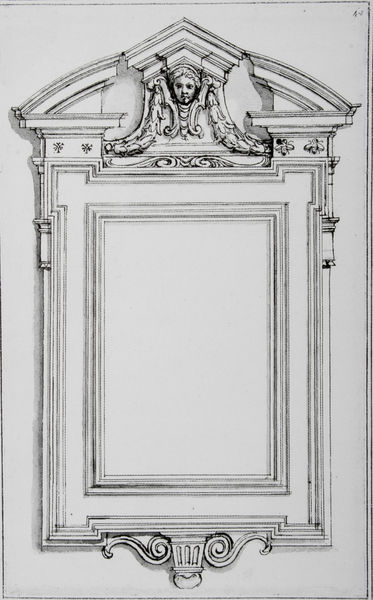
Titel: Entwurf eines Fensters
Künstler: Pietro da Cortona
Institution: unbekannt
Schlagwörter: blätter, dunkel, flügel, kopf, mann, schatten, weiß, dreieck, fenster, frau, geschwungen, grau, hell, holz, licht, nase, ohr, schwarz, skizze, säule, zeichnung, schloss, hochformat, muster, ornament, wand, architektur, augen, barock, gesicht, mensch, rahmen, spitze, stein, bild, innenraum, spiegel, öl, feld, figur, kind, klassizismus, blatt, girlande, pflanzen, ohren, renaissance, rokoko, rund, engel, kannelierung, putte, putto, skulptur, relief, bilderrahmen, schrank, ecke, modell, rahmung, giebel, mauer, graphik, linien, rand, tafel, spitz, symmetrie, streng, dekor, ornamente, verzierung, stuck, holzrahmen, fliege, tor, foto, fotografie, segment, tusche, maske, eckig, fensterrahmen, rechteck, torbogen, symmetrisch, umrahmung, druck, radierung, stich, schwarzweiß, titelblatt, bleistift, entwurf, gravur, ranke, girlanden, verziert, ecken, segmentbogen, fries, dreiecksgiebel, portal, geometrisch, schnörkel, gesims, brüchig, voluten, antik, rechteckig, antikisierend, plan, viereckig, konsolen, konsole, volute, insekt, schnecke, gips, mittelfeld, ornamentik, kupferstich, klassik, spiralen, spirale, geometrie, viereck, durchbrochen, planze, doppelt, verzierungen, fenstersims, geraden, leisten, rillen, vertäfelung, klassizistisch, kassette, gibel, bauplastik, doppelrahmen, aufriss, tympanon, vorzeichnung, segmentgiebel, bleistifft, fenstergiebel, schwrzweiß, spitzdach, rocaille, kringel, gebrochen, beschädigt, lachend, biene, rococo, engelskopf, barockklassizismus, gesprengt, stuckatur, mustr, schlossbau, wandfries, sprengiebel, sprengung, volut, kalssizismus, engelkopf, geborstener giebel, gesprengter segmentgiebel, idiculum, konsolenfenster, kosole, schlossnau, segmentfenster, spitzrahmen, suprafinestra, gesprengter bogen, türfüllung, wandfrues, leere fläce